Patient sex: F
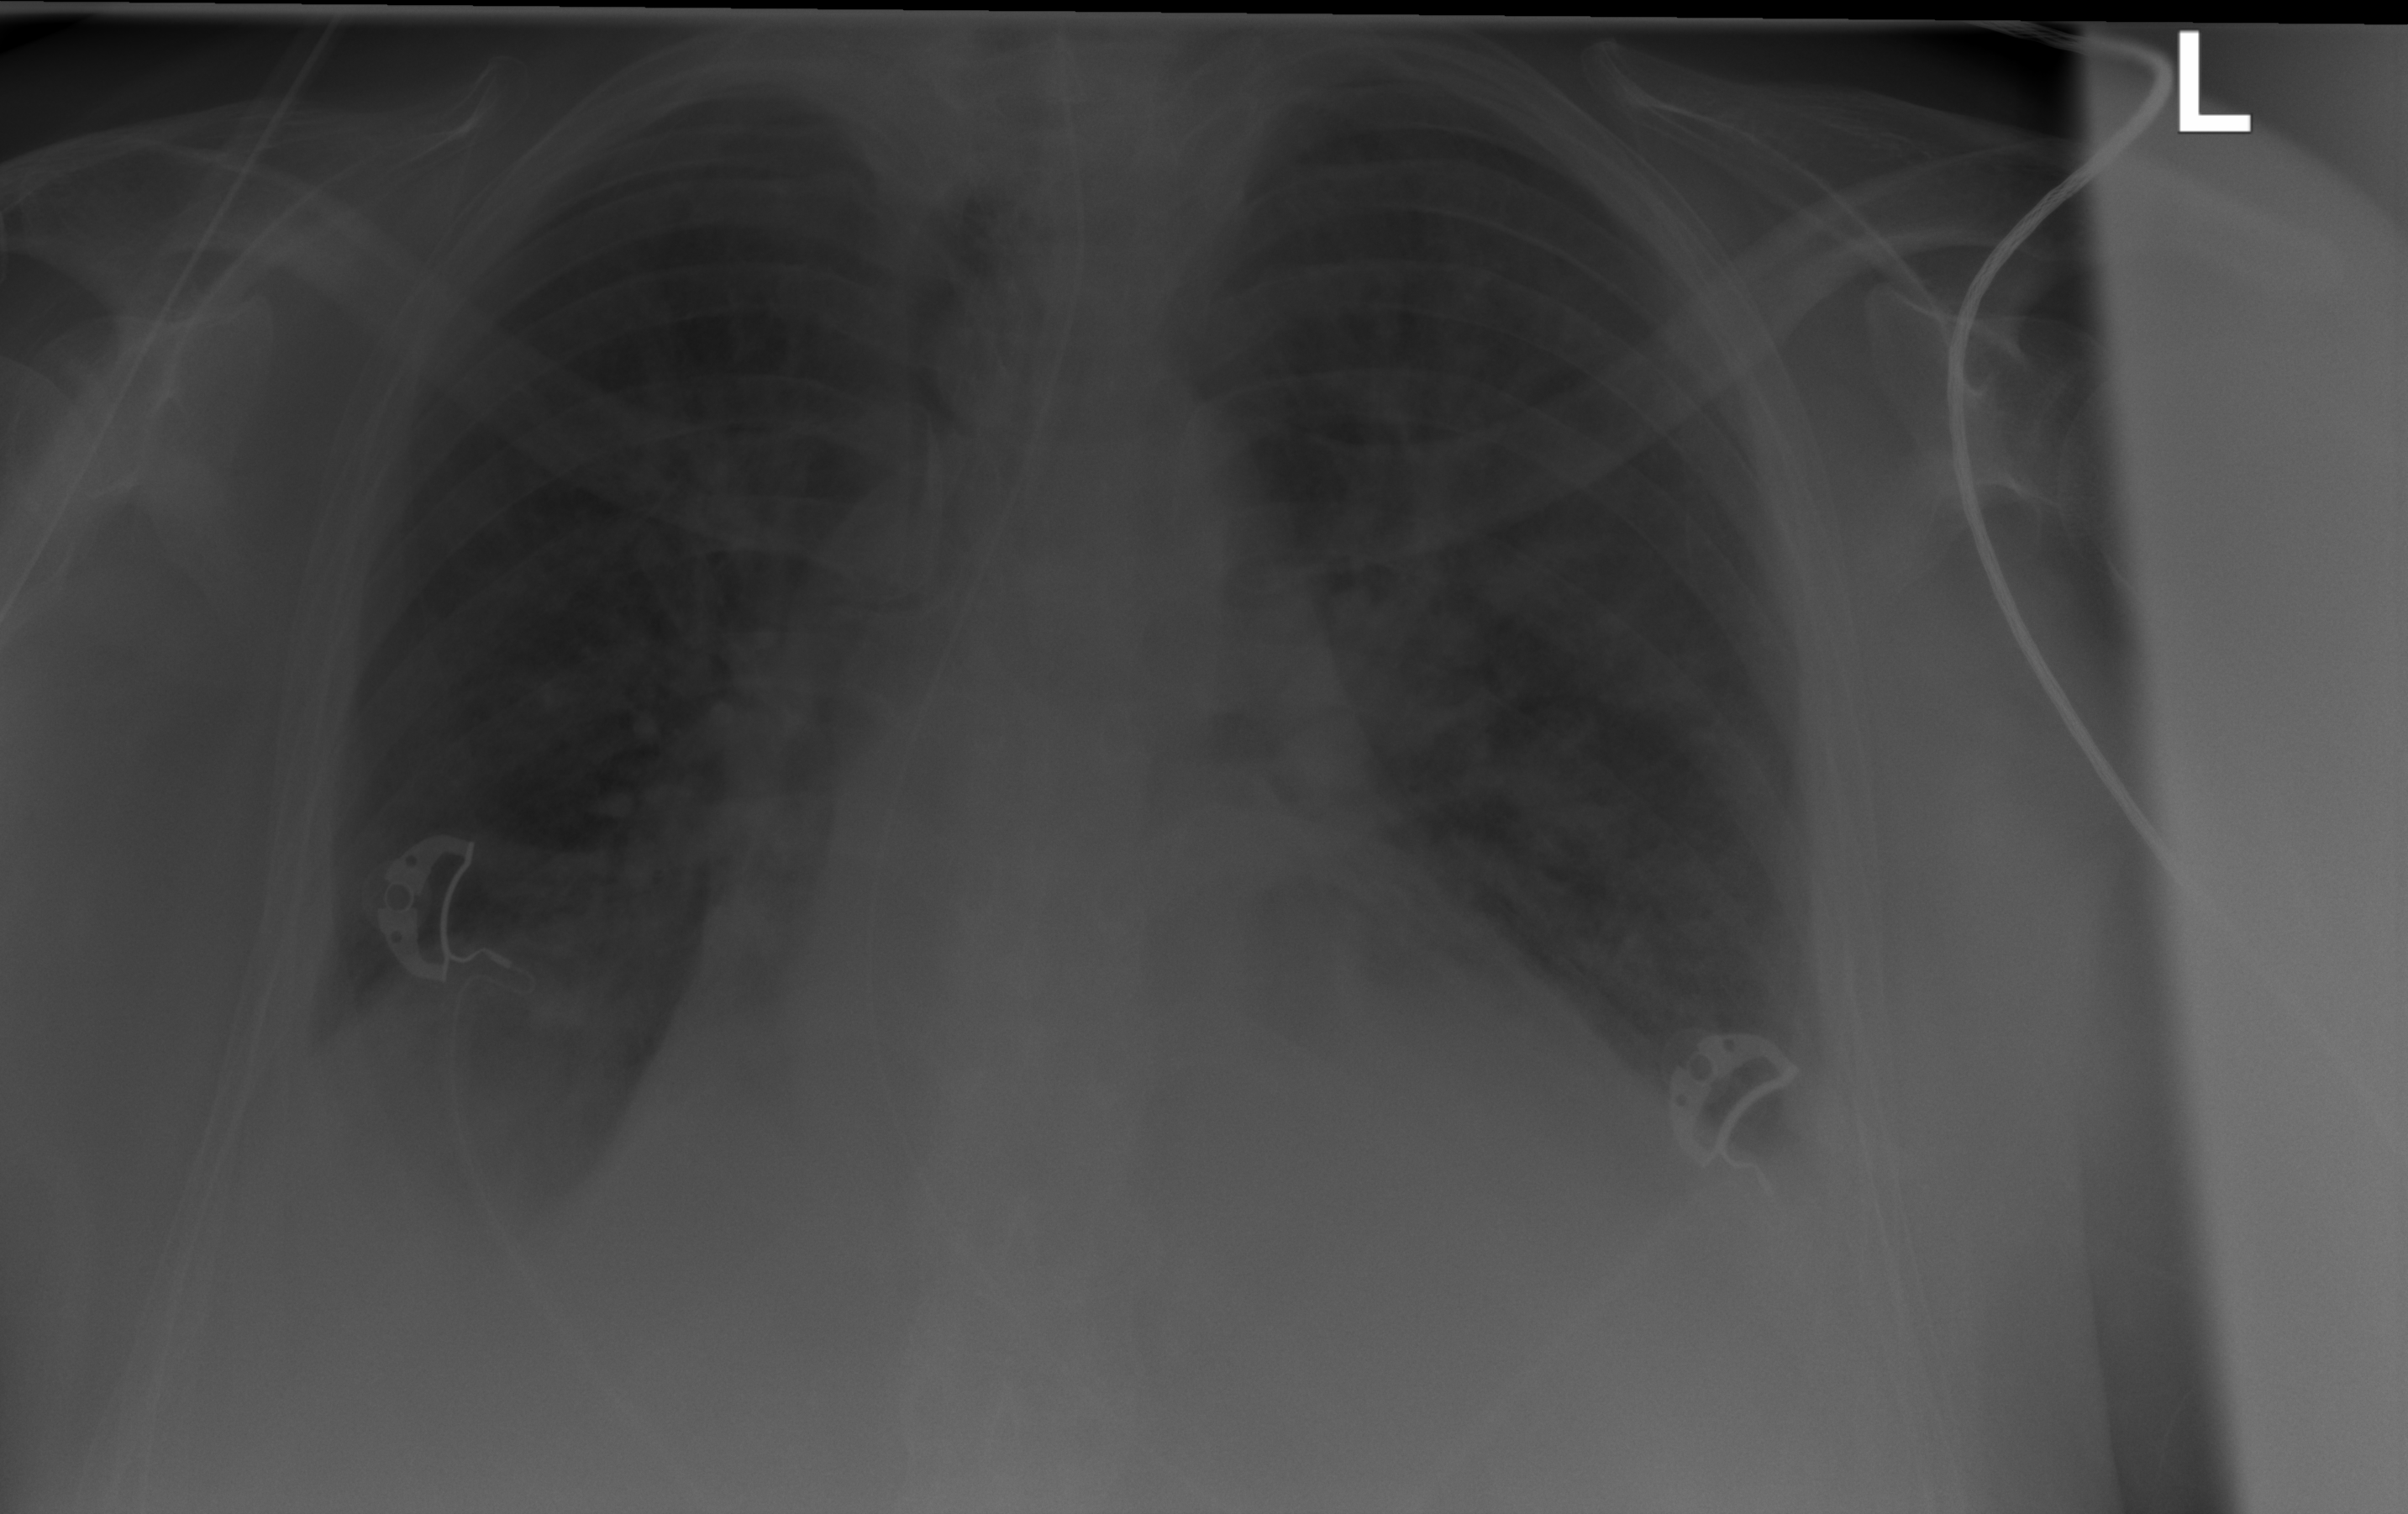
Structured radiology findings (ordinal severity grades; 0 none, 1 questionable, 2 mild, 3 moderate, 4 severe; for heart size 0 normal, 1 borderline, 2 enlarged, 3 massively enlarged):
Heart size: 3
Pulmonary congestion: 2
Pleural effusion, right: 2
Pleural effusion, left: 2
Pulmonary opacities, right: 2
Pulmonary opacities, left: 3
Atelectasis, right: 2
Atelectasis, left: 2